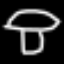
Label: mushroom